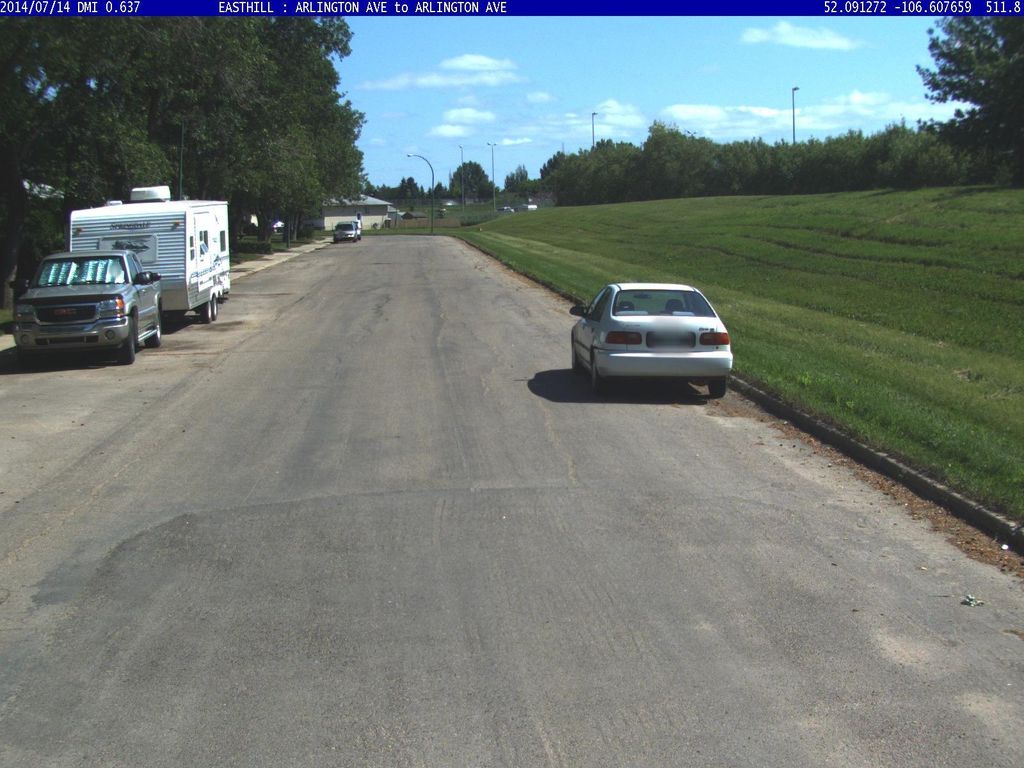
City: saskatoon